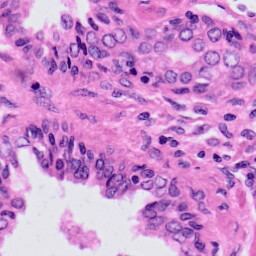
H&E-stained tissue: Prostate